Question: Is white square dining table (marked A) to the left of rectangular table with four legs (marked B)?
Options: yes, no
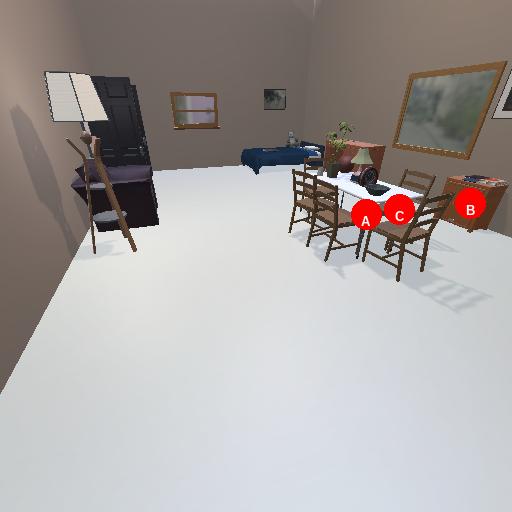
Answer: yes